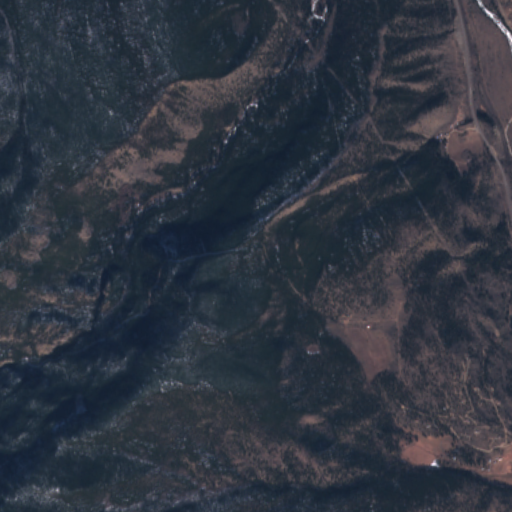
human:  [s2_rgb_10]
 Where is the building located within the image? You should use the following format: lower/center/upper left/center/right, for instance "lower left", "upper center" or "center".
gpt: The building is located in the lower right of the image.
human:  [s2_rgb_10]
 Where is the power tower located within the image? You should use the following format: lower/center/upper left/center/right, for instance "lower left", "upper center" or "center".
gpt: There is no power tower in the image.